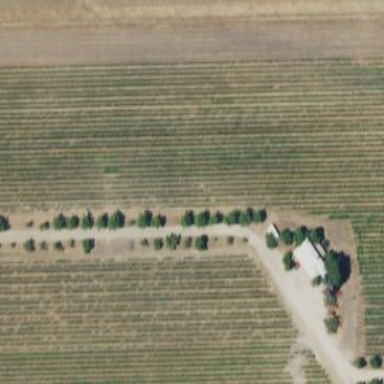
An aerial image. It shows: Vineyard growing grapes.